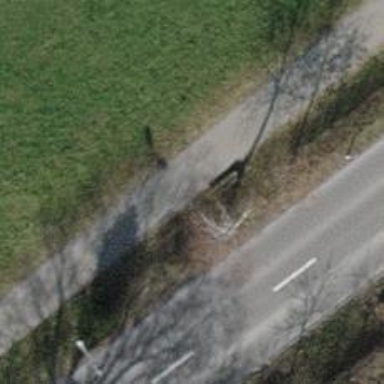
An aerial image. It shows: Brown bench in the vicinity.